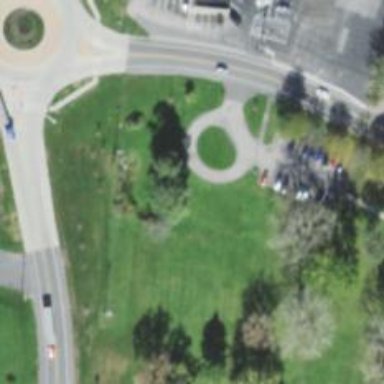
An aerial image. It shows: Disc golf tee area.